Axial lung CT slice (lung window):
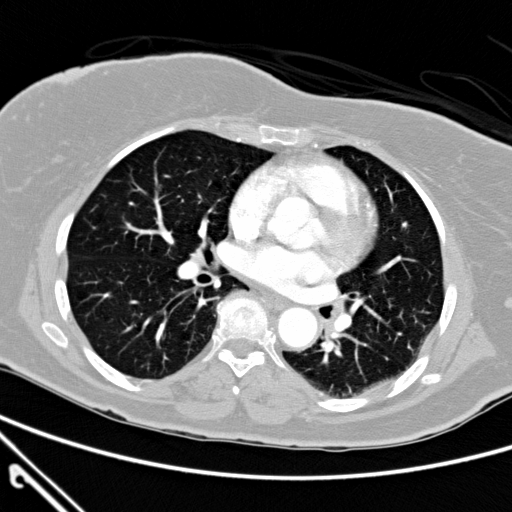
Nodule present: no